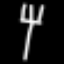
Label: fork